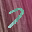
Label: 7